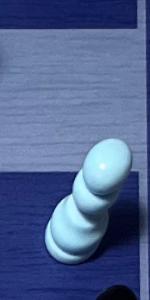
Label: Pawn_White